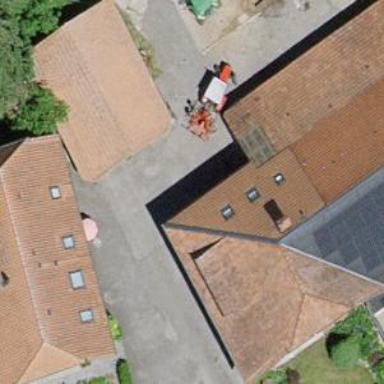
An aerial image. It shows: Garage.